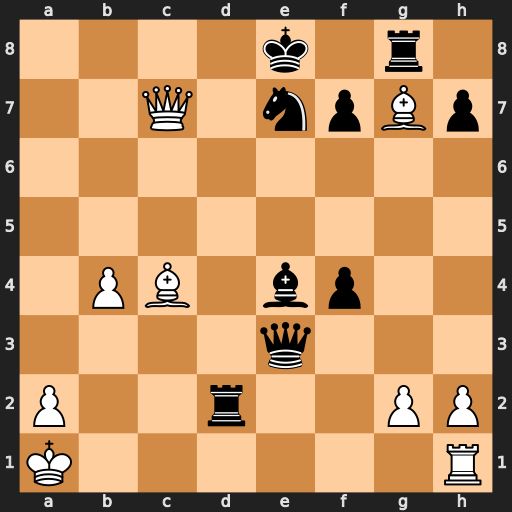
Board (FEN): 4k1r1/2Q1npBp/8/8/1PB1bp2/4q3/P2r2PP/K6R
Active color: w
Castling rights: -
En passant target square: -
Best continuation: Bb5+ Nc6 Bxc6+ Bxc6 Qxc6+